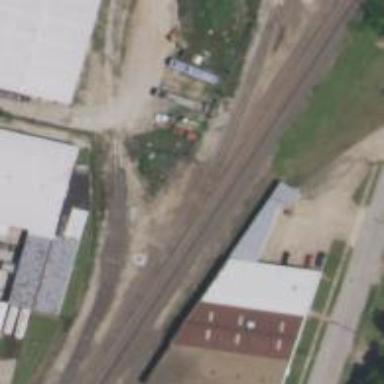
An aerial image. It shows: Railway track.